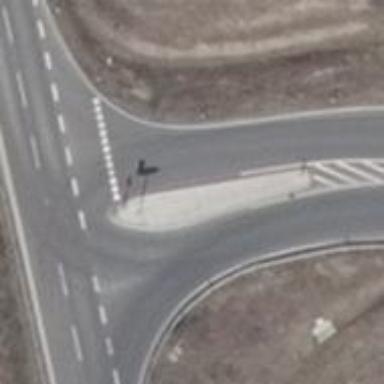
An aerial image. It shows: Road with "give way" sign.